Question: My users are complaining that when they share a link to an image (directly) on facebook they don't get miniature next to it... is there something I'm doing wrong (I'm using WP 7.5 ShareLinkTask class, code below)? Or is the only way to re-implement or use other FB library?
'''
ShareLinkTask t = new ShareLinkTask();
t.LinkUri = new Uri(model.ImageUrl);
t.Title = model.Name;
t.Show();
'''
## -------------------------------------

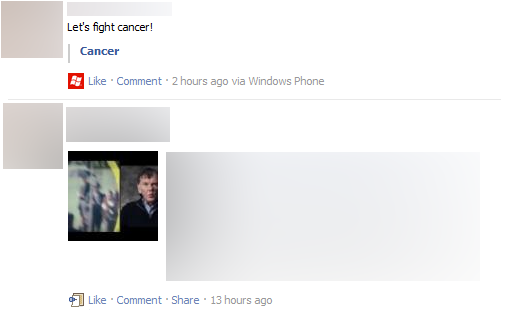
Answer: If it's even possible, you would need to find a 3rd party library to do it from. And I wouldn't recommend that. The image miniature is normally made by Facebook loading the shared link, and finding a picture. It's very likely that Facebook does not do this for requests through their API.
So I would suggest you ignore the request of the miniature. It's rather pointless in the end.